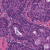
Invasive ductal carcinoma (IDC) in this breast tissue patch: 0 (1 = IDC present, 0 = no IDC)